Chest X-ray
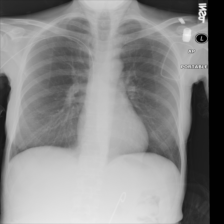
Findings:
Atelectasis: negative
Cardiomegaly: negative
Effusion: negative
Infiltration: negative
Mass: negative
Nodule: negative
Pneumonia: negative
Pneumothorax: negative
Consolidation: negative
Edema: negative
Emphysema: negative
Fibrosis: negative
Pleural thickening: negative
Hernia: negative